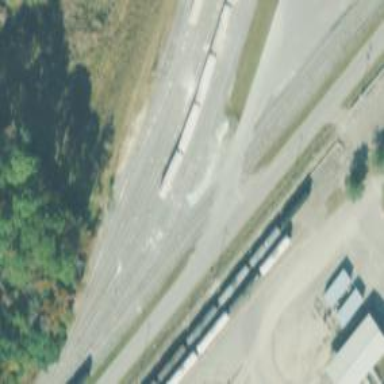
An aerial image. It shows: Wedge used for railway derailment.